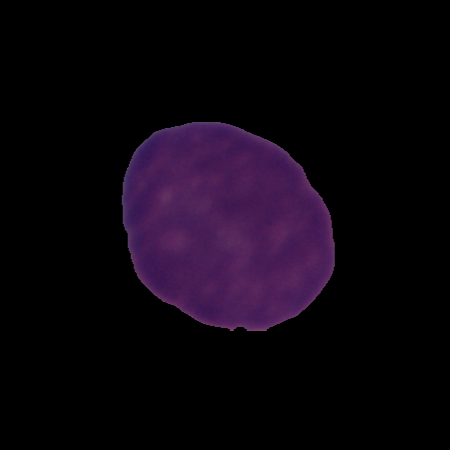
Label: cancer